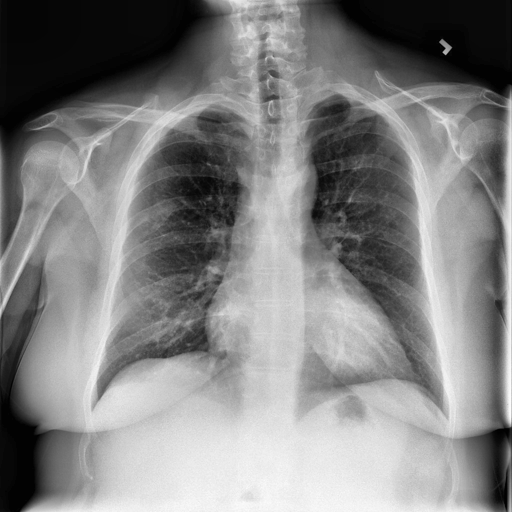
Finding: NORMAL